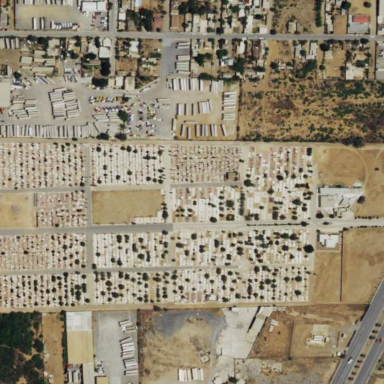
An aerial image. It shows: Cemetery.